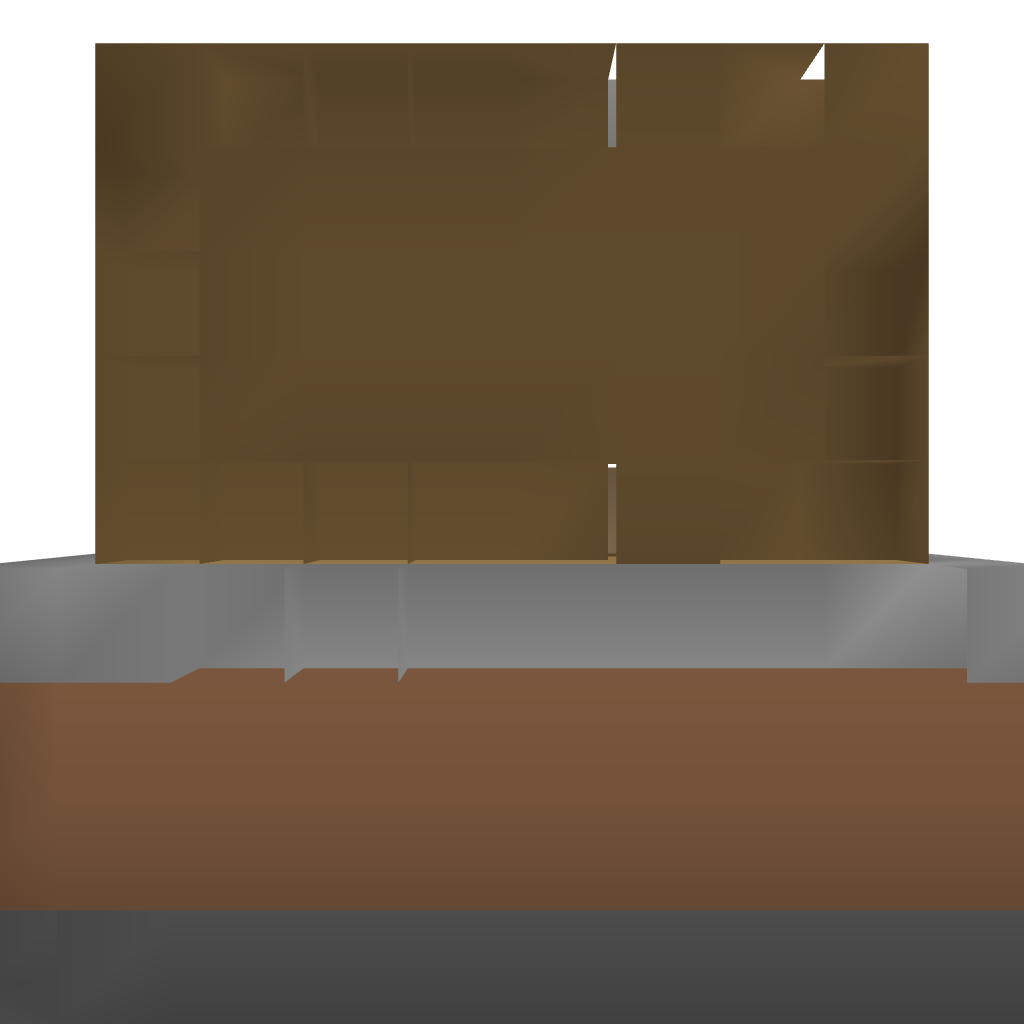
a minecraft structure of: Open Cafe